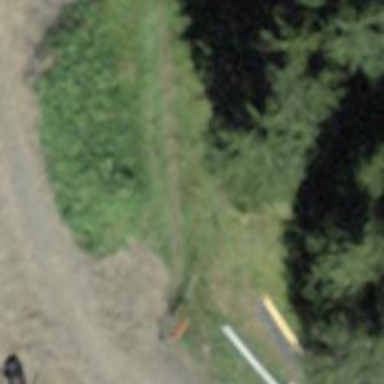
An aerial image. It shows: Downhill ski slope.